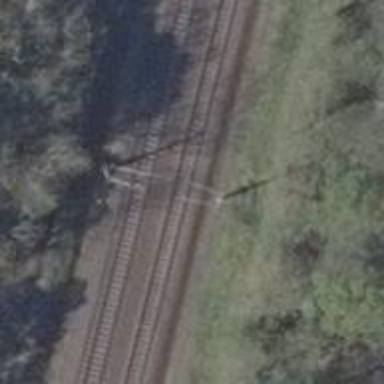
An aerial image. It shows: Milestone along the railway track with catenary mast.